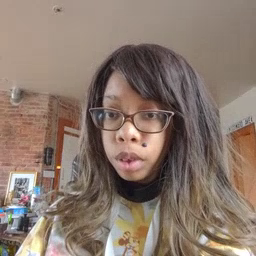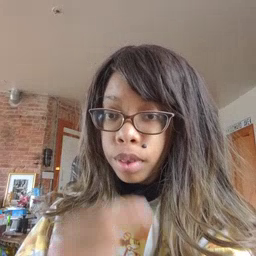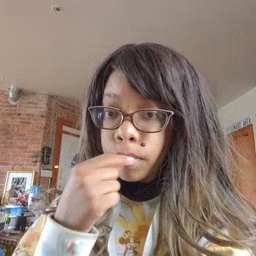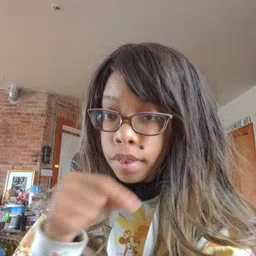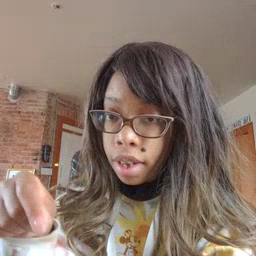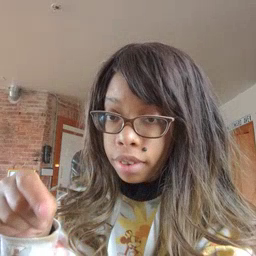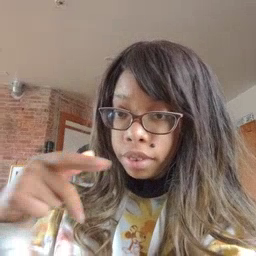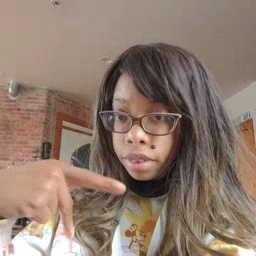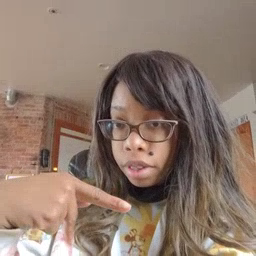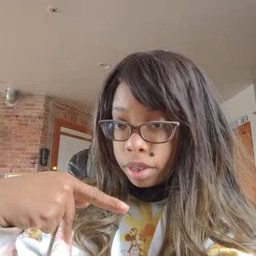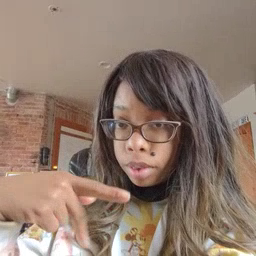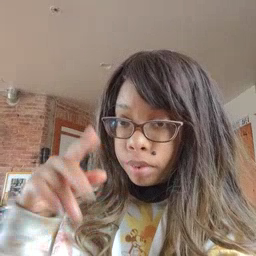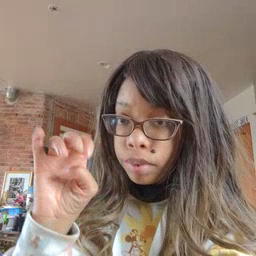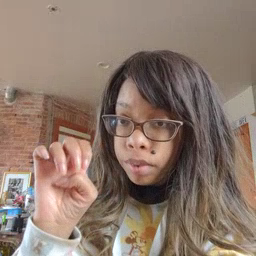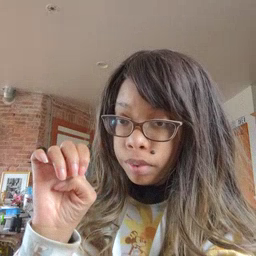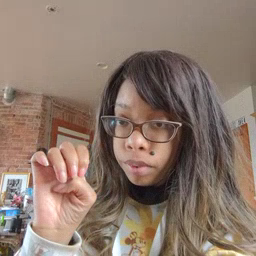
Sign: pen